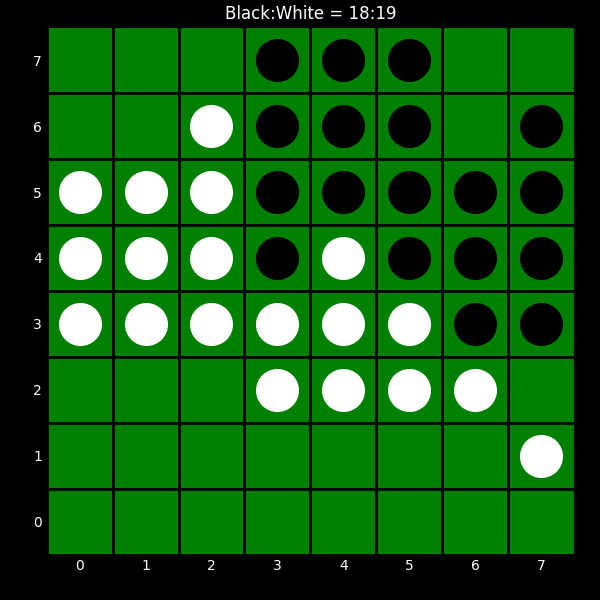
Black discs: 18
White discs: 19